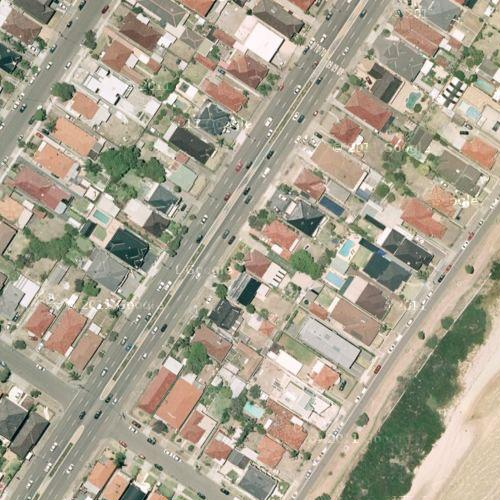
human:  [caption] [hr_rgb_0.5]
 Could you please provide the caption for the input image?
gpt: This is a residential area with some roads go through this area .

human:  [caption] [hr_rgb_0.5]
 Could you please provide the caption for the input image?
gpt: Lots of houses arranged neatly while some plants in the roadside .

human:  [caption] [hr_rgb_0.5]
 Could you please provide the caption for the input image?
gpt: Many houses arranged neatly with some roads go through this area .

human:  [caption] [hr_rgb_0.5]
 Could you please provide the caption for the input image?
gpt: A residential area with many houses arranged neatly while some plants in the roadside .

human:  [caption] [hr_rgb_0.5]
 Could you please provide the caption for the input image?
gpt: Many houses arranged neatly with some roads go through this area .